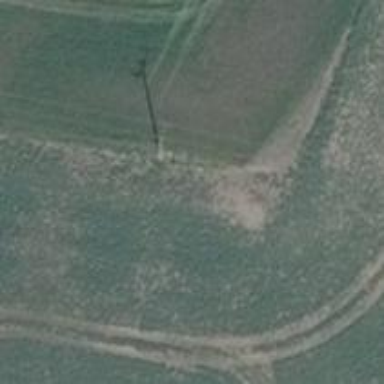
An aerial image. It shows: Power pole.